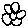
Label: flower